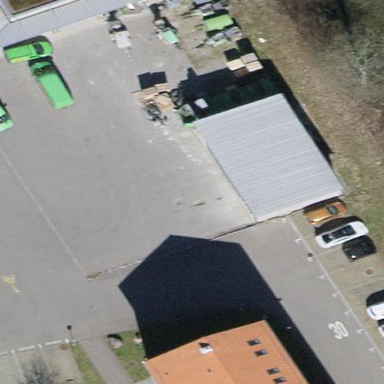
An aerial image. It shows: View of roof of building.